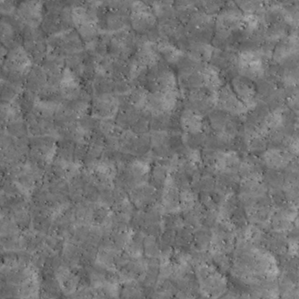
Label: non_frost